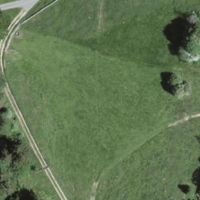
EUNIS habitat code: 52
Species observed at this site:
Sambucus racemosa